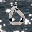
Label: 0